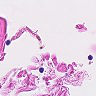
Metastatic tissue present: no